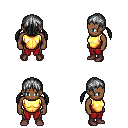
a pixel art fantasy rpg character, male body template, human, dark skin, gold chest armor, red pants, gray twin-tailed hairstyle, maroon shoes, four views (front, back, left, right), 2x2 character sprite sheet, small pixel art, hard edges, no anti-aliasing